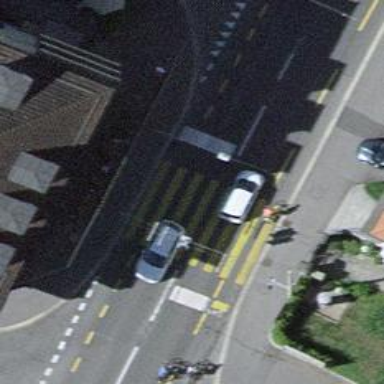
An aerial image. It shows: Zebra crossing controlled by traffic signals.